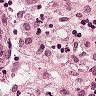
Metastatic tissue present: no